Question: Due to API restraints I am sending a long list of Instruments to an API in batches and the appending the results to a 'list'. When I only use the API call, the output is a dataframe I can work with. However when I try to split into batches and the append my outputs, I can't figure out how to make it a workable dataframe.
The API Function (Pricegetter), when used by itself produces a dataframe like this:

When used as a function in the following code, the output is a 'list' (shown below code):
'''
dict_list = ric_lists #ric_lists is list of ALL RICs
batch_list = []
return_list = []
for i in dict_list:
batch_list.append(i)
if len(batch_list) == 5:
return_list.append(Pricegetter(batch_list))
batch_list.clear()
if batch_list:
return_list.append(Pricegetter(batch_list))
'''
THe output list:
'''
[ KAER.VI
2011-01-04 18.056605
2011-01-05 18.056605
2011-01-11 18.253407
2011-01-12 18.253407
2011-01-18 18.253407
... ...
2021-12-23 14.900000
2021-12-27 15.100000
2021-12-28 15.100000
2021-12-29 15.200000
2021-12-30 15.300000
[1794 rows x 1 columns],
BHAV.VI
2011-01-03 43.05
2011-01-07 43.01
2011-01-11 43.00
2011-01-19 43.05
2011-01-20 43.05
... ...
2021-12-17 95.00
2021-12-20 98.00
2021-12-21 98.00
2021-12-23 98.50
2021-12-27 98.50
[918 rows x 1 columns],
....]
'''
How do I transform this to a dataframe with dates as the index and the instrument names as column headers like in the example picture?
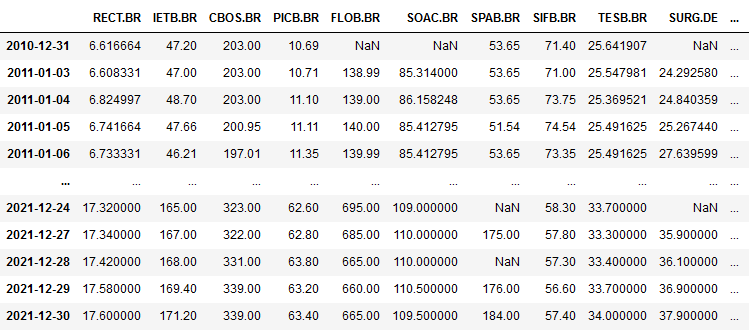
Answer: Try:
'''
>>> pd.concat(return_list).sort_index()
KAER.VI DUEG.DE
2011-01-03 NaN 5.9250
2011-01-04 18.056605 NaN
2011-01-04 NaN 6.0600
2011-01-05 18.056605 NaN
2011-01-05 NaN 6.1400
2011-01-06 NaN 6.0650
2011-01-07 NaN 6.1375
2011-01-11 18.253407 NaN
2011-01-12 18.253407 NaN
2011-01-18 18.253407 NaN
'''